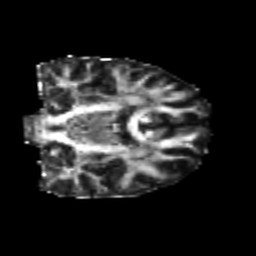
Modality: FA
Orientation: coronal
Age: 25
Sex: female
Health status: healthy
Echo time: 0.074 s